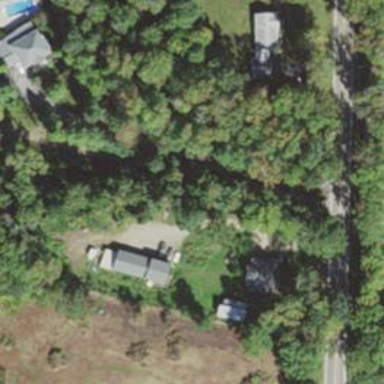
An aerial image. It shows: Residential driveway used as service road.